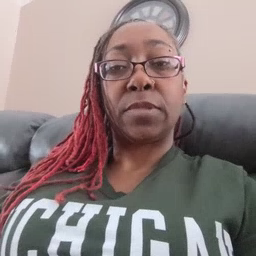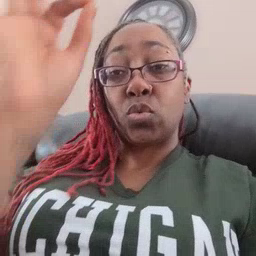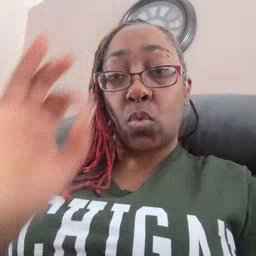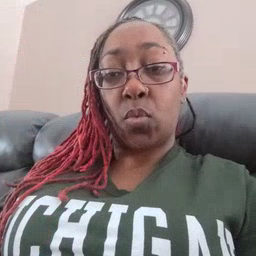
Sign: snow